Brain MRI, t2w sequence, axial 2D slice.
Patient: age 42, sex F, weight 78 kg, height 1.78 m
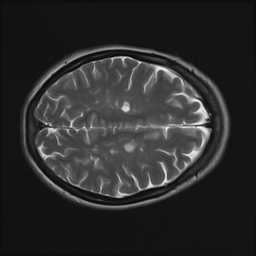